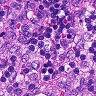
Metastatic tissue present: no